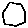
Label: hexagon